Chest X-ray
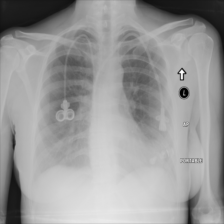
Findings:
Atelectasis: negative
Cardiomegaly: negative
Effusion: negative
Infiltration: negative
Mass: negative
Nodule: negative
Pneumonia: negative
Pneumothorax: negative
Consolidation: negative
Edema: negative
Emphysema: negative
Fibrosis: negative
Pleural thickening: negative
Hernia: negative